Question: I have the following:
'''
public static class LocalFileModelList
{
public static List<LocalFileModel> ModelList = new List<LocalFileModel>();
}
public class LocalFileModel
{
public string Name { get; set; }
public string Extension { get; set; }
}
'''
Then a method to read all files from a directory.
'''
public static List<LocalFileModel> GetAllFiles(string path)
{
var files = Directory.GetFiles(path, "*.*");
foreach(var file in files)
{
var Extension = Path.GetExtension(file);
var Filename = Path.GetFileNameWithoutExtension(file);
var model = new LocalFileModel
{
Name = Filename,
Extension = Extension,
};
LocalFileModelList.ModelList.Add(model);
}
return LocalFileModelList.ModelList;
}
'''
I noticed that, as I step through my code, when I create a new instance of 'LocalFileModel', populate it with data then add it to the list. Automatically the list created three additional instances of type 'null'. Once those three were populated with their respective objects, it would again create thre more null instances...

I just realized this now, this is normal?
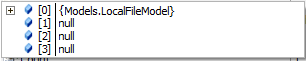
Answer: 'List<T>' has an internal array, with a certain capacity which is equal to or greater than the number of items on the list.
'''
list.Capacity >= list.Count
'''
You can actually tell the list what capacity its internal array should be created with.
'''
new List<int>(capacity: 5);
'''
When an item is inserted, and the array is at its capacity, the list creates a new array with double the previous size to accommodate the new element. So, in your case, if you were to insert a 5th item, the list would allocate a new internal array with 8 slots (5 of which would be filled).
For more details, check the implementation <URL>.